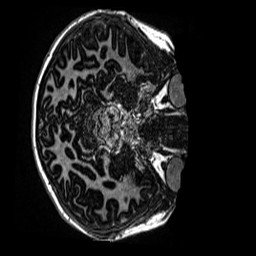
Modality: MP2RAGE
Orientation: axial
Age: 13
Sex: female
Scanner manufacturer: siemens
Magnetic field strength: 3 T
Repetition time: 4 s
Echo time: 0.00299 s